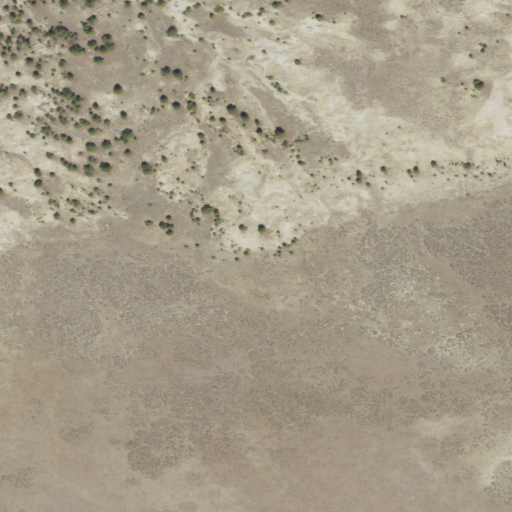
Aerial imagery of valley in Montana named Winter Camp Coulee containing shrub and grassland